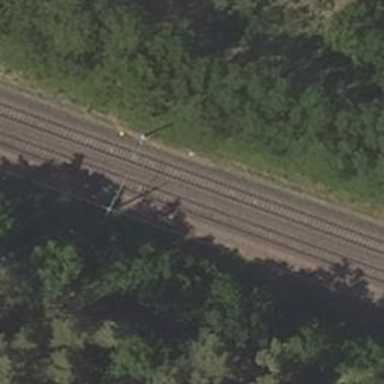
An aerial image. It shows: Railway signal.